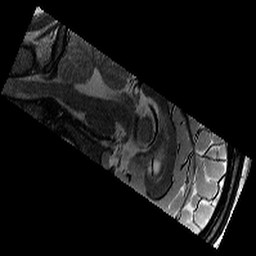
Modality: T2w
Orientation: sagittal
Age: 12
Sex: male
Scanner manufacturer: siemens
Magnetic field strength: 3 T
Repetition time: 9.23 s
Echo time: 0.067 s